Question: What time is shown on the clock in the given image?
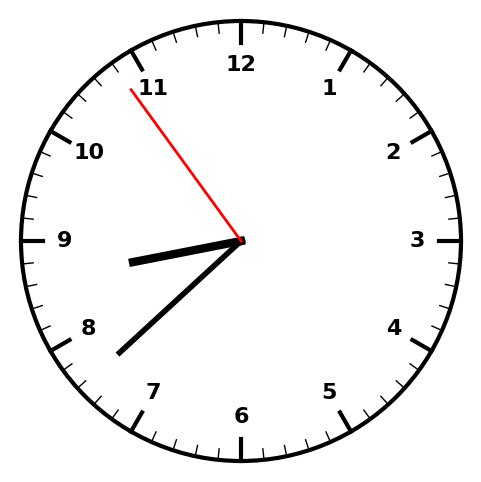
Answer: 08:37:54